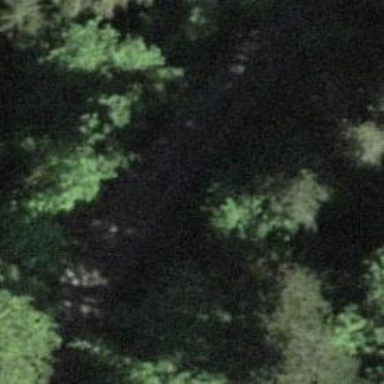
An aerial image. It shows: Track road with grade4 tracktype.